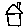
Label: house